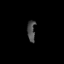
Tissue: skin
Cell type: Epithelial cells
Senescence score: 0.267
Nuclear area (px): 161
Mean DAPI intensity: 76.497